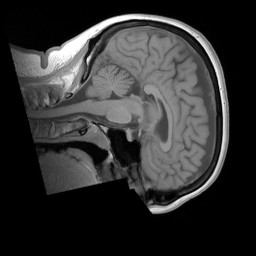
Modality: T1w
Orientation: sagittal
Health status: ill
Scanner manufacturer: siemens
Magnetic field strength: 3 T
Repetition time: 0.44 s
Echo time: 0.00266 s